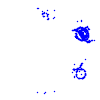
Particle: kaon